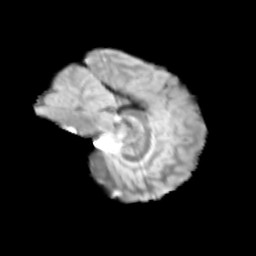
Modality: T2w
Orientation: sagittal
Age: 10
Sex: male
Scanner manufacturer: siemens
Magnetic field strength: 3 T
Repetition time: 3.8 s
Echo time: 0.07 s